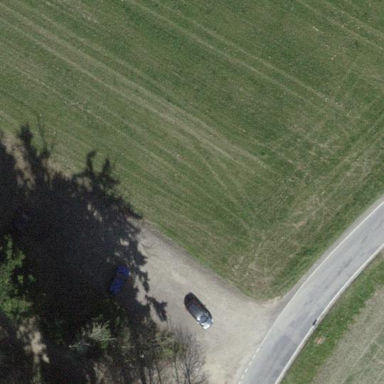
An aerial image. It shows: Parking area with fine gravel surface.